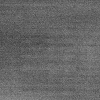
Atmospheric dust classification: dusty